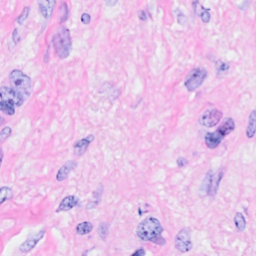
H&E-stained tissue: Breast